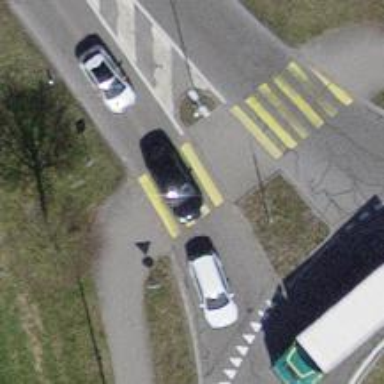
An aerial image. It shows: Asphalt footway with zebra crossing.